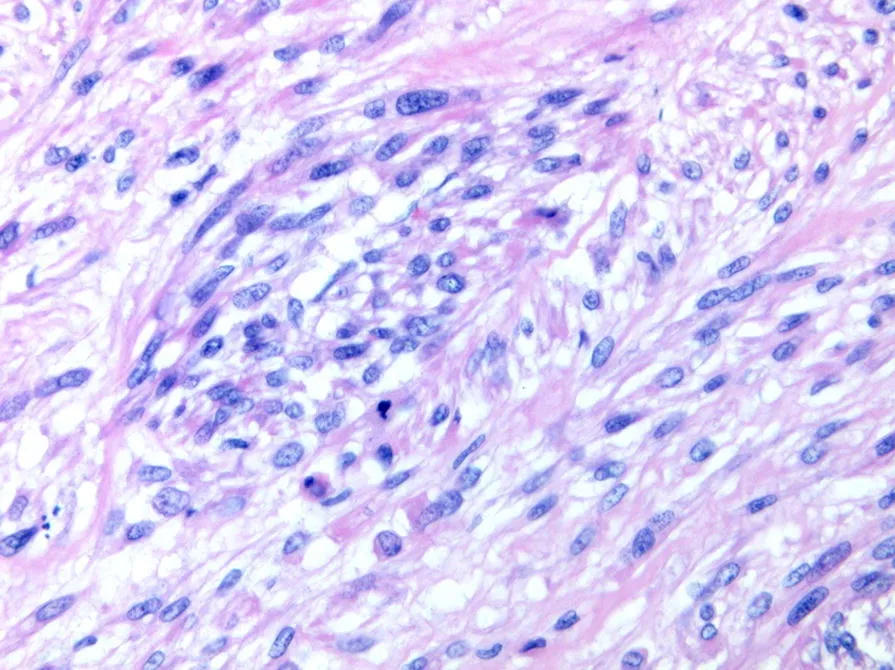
Well-differentiated leiomyosarcoma consisting of spindle cells arranged in intersecting fascicles (200x).
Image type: pathology (h&e)